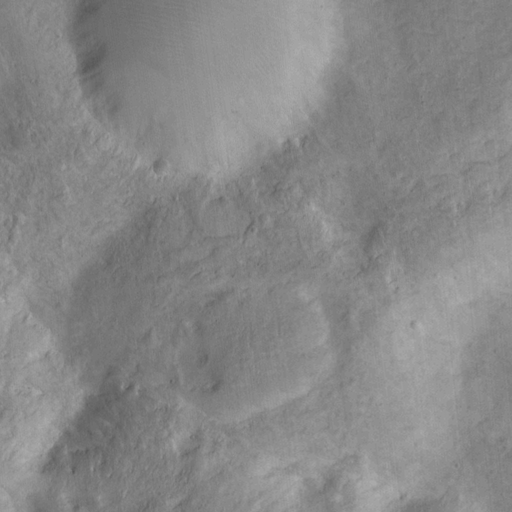
Objects detected: cone